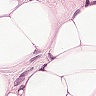
Metastatic tissue present: yes